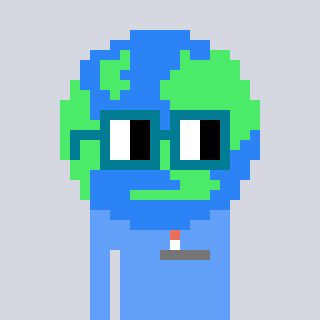
a pixel art character with square dark green glasses, a earth-shaped head and a blue-colored body on a cool background